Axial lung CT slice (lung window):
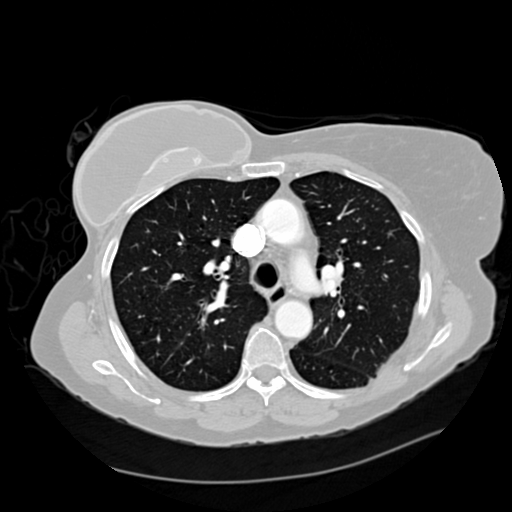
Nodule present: no